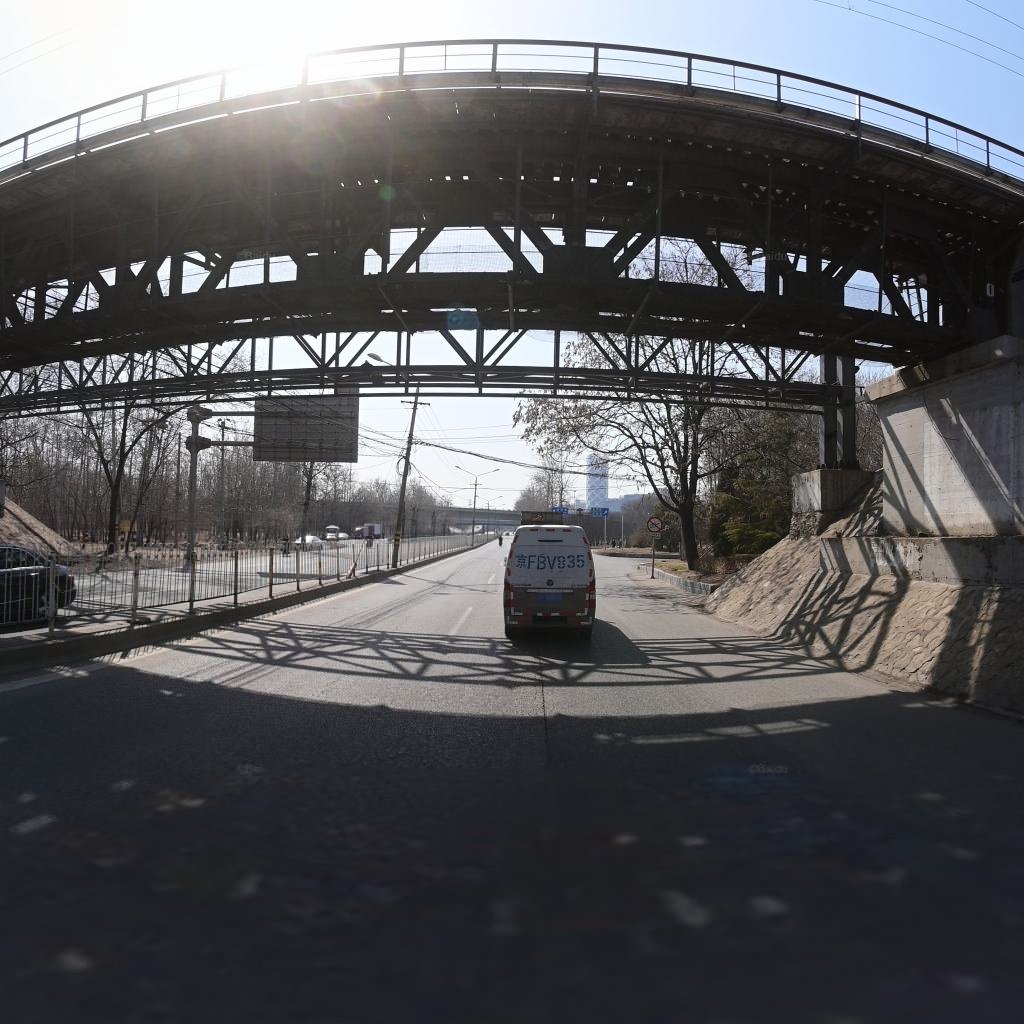
Region: Chaoyang
Road damage annotations: longitudinal crack